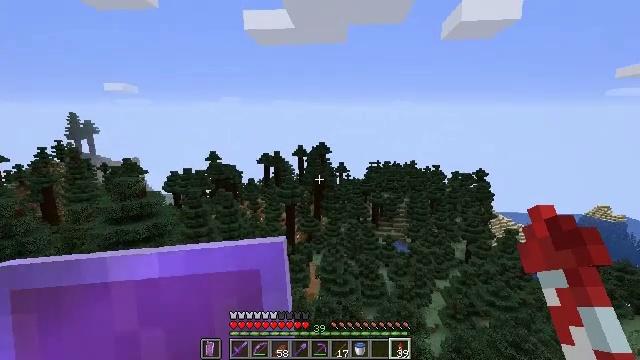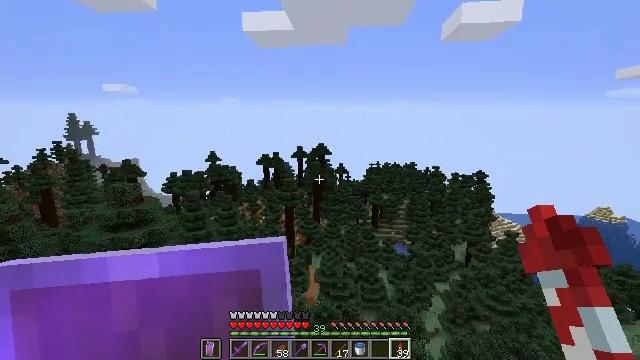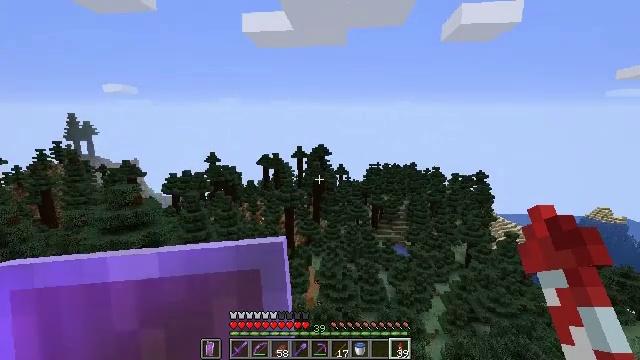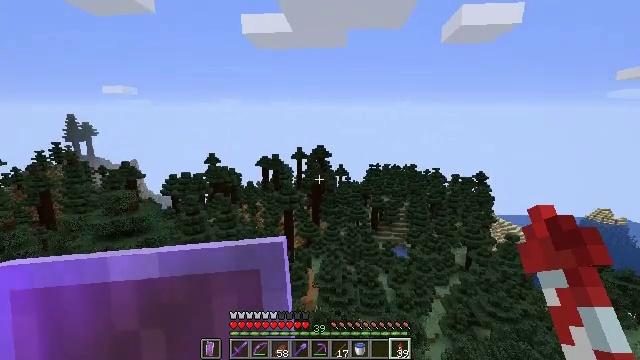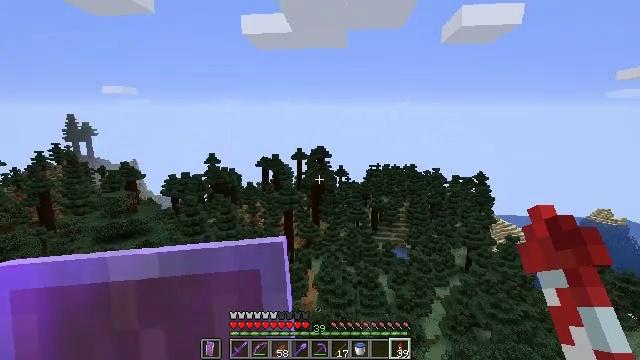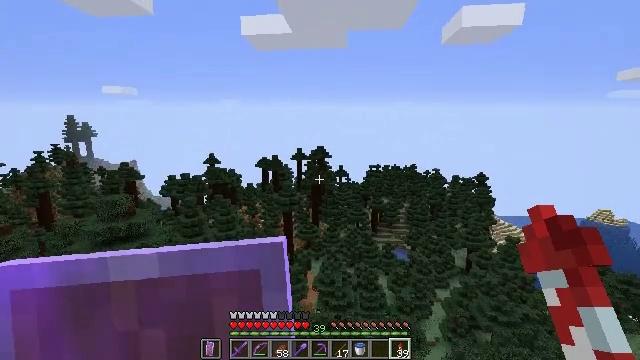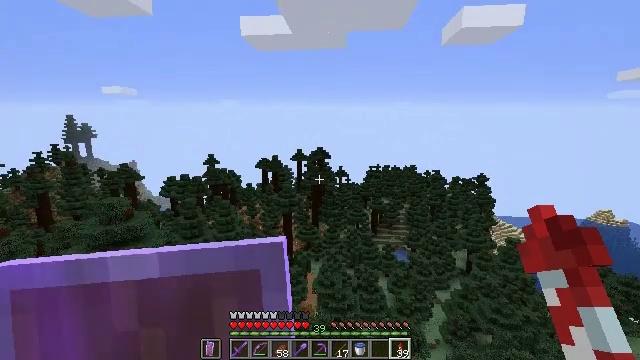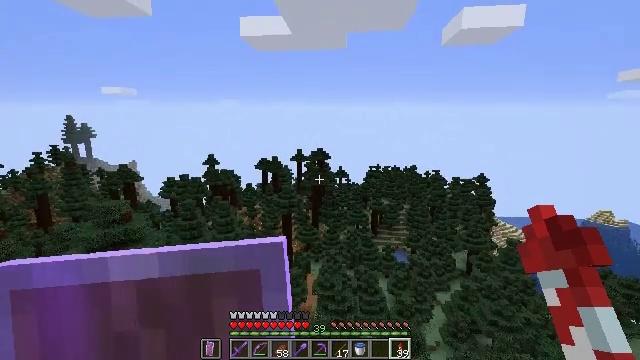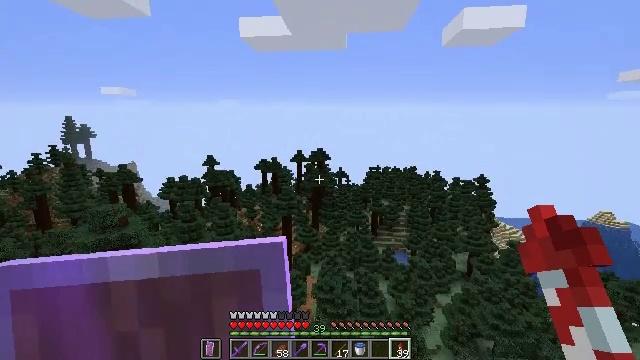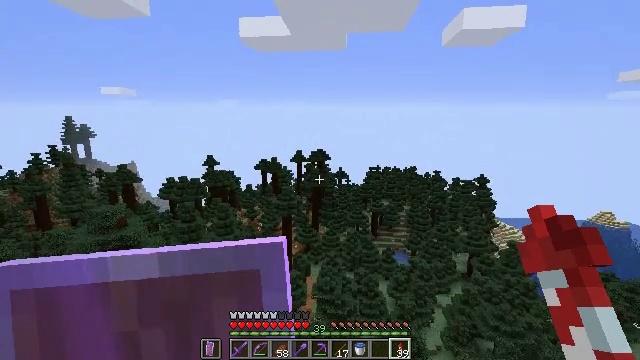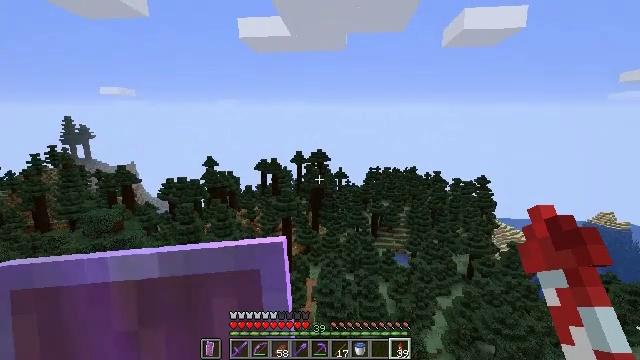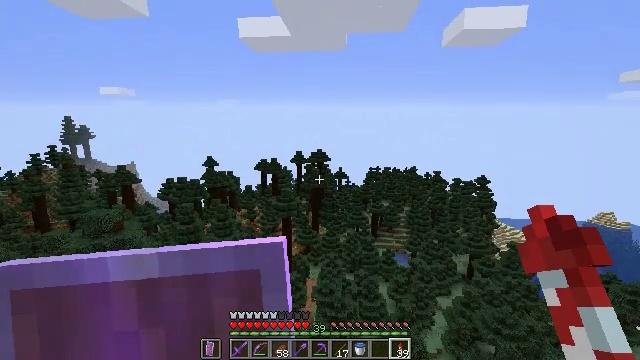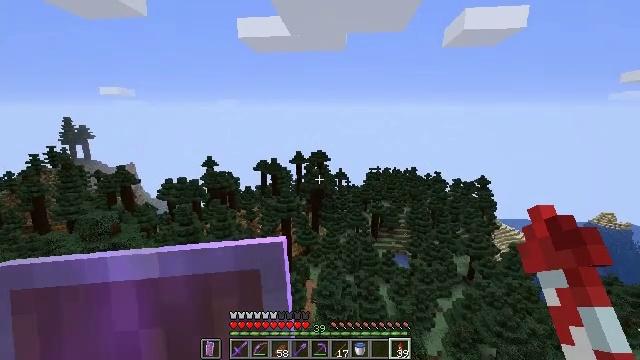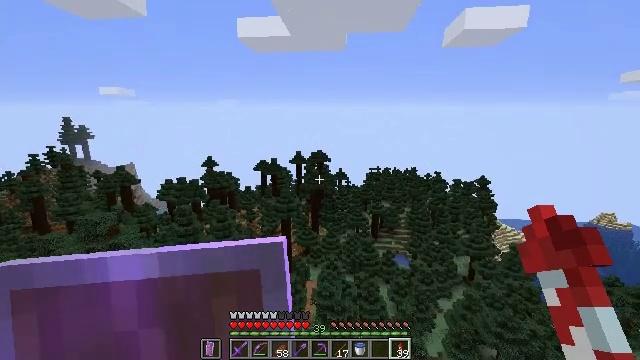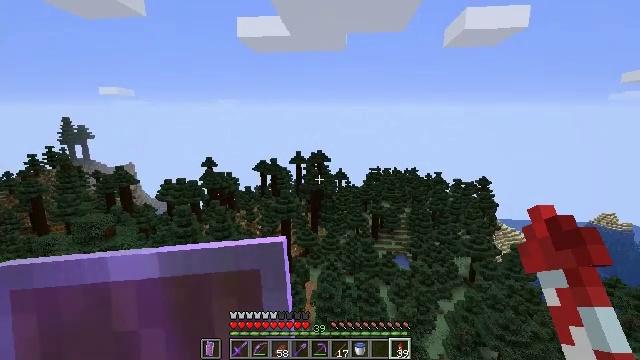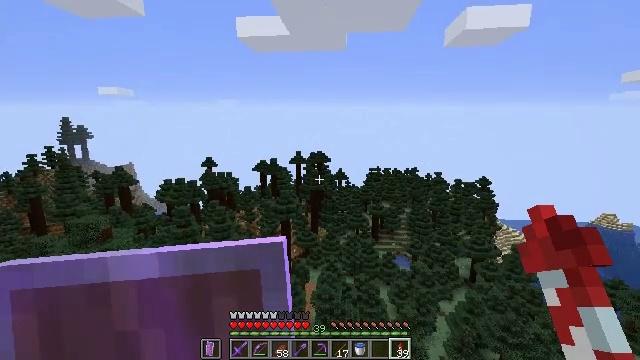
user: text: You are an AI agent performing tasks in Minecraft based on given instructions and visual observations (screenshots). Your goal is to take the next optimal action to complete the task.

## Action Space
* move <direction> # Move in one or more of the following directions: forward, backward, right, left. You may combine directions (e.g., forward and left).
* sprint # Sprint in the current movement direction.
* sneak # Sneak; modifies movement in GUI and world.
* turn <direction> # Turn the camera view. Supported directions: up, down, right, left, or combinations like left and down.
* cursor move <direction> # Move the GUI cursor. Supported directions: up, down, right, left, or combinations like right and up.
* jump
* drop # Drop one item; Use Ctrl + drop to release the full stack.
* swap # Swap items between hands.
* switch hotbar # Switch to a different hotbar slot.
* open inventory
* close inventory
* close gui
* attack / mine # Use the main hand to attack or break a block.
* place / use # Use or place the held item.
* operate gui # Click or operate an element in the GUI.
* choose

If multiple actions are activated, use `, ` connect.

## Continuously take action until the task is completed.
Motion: motion action
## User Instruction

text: craft item cyan carpet
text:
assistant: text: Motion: no_op
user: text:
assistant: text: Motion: no_op
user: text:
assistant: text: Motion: no_op
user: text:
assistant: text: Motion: no_op
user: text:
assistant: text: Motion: no_op
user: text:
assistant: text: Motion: no_op
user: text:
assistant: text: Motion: no_op
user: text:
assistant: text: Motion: no_op
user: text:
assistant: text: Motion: no_op
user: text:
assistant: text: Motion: no_op
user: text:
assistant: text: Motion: no_op
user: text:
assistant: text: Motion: no_op
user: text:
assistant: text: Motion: no_op
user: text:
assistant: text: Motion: no_op
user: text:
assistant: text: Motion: no_op
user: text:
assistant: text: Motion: no_op
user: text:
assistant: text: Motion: no_op
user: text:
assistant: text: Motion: no_op
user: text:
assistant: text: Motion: no_op
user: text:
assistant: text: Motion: no_op
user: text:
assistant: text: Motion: no_op
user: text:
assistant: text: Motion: no_op
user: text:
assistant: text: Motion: no_op
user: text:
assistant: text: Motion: no_op
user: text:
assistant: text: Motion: no_op
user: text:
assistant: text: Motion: no_op
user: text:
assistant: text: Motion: no_op
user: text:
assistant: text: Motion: no_op
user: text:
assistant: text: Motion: no_op
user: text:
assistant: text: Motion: no_op